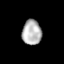
Tissue: lung
Cell type: T cells
Senescence score: 0.1785
Nuclear area (px): 471
Mean DAPI intensity: 180.866